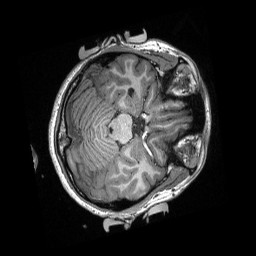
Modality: T1w
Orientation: axial
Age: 18
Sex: female
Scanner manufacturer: siemens
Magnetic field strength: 3 T
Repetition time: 2.3 s
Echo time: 0.00308 s